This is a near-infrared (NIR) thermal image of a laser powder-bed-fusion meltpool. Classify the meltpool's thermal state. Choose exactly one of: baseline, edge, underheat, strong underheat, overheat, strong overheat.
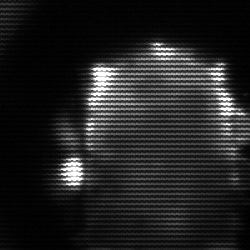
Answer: baseline